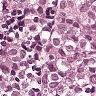
Metastatic tissue present: yes